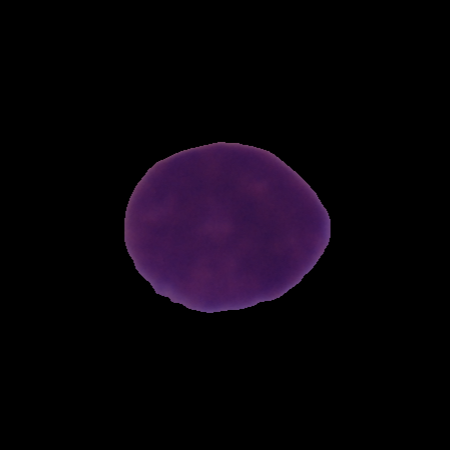
Label: cancer